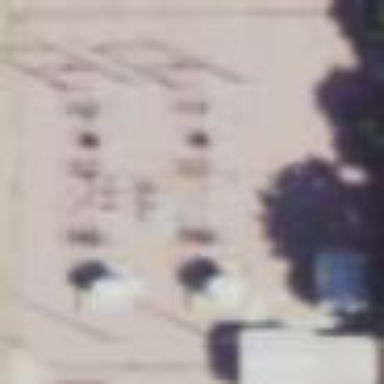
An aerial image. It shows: Power substation.